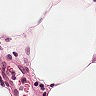
Metastatic tissue present: no